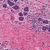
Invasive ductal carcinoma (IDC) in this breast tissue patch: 0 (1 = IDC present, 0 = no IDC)